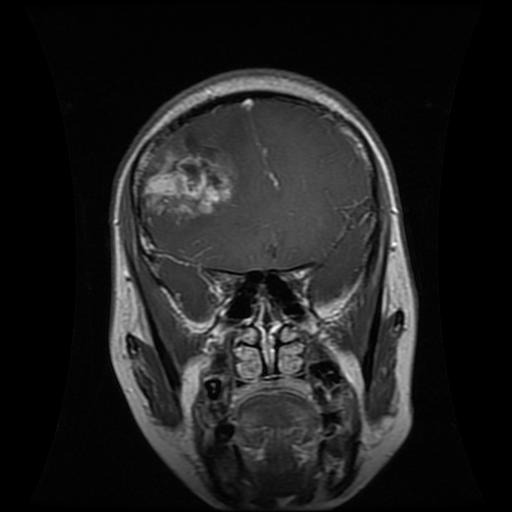
Label: glioma